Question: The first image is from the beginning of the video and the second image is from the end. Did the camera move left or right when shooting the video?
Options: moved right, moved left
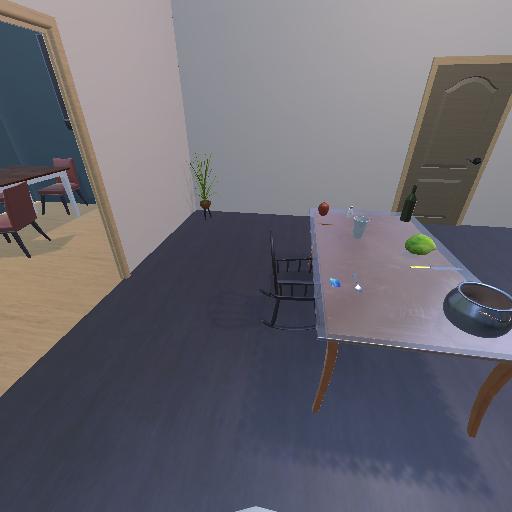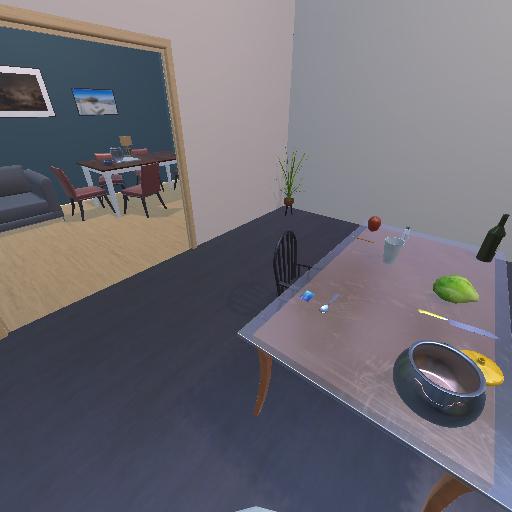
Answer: moved right